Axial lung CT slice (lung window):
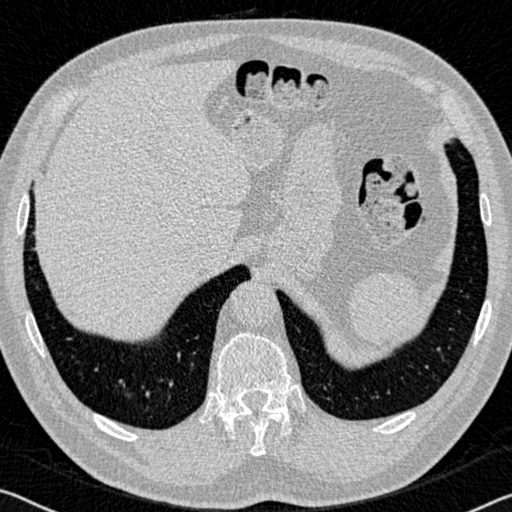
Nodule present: no